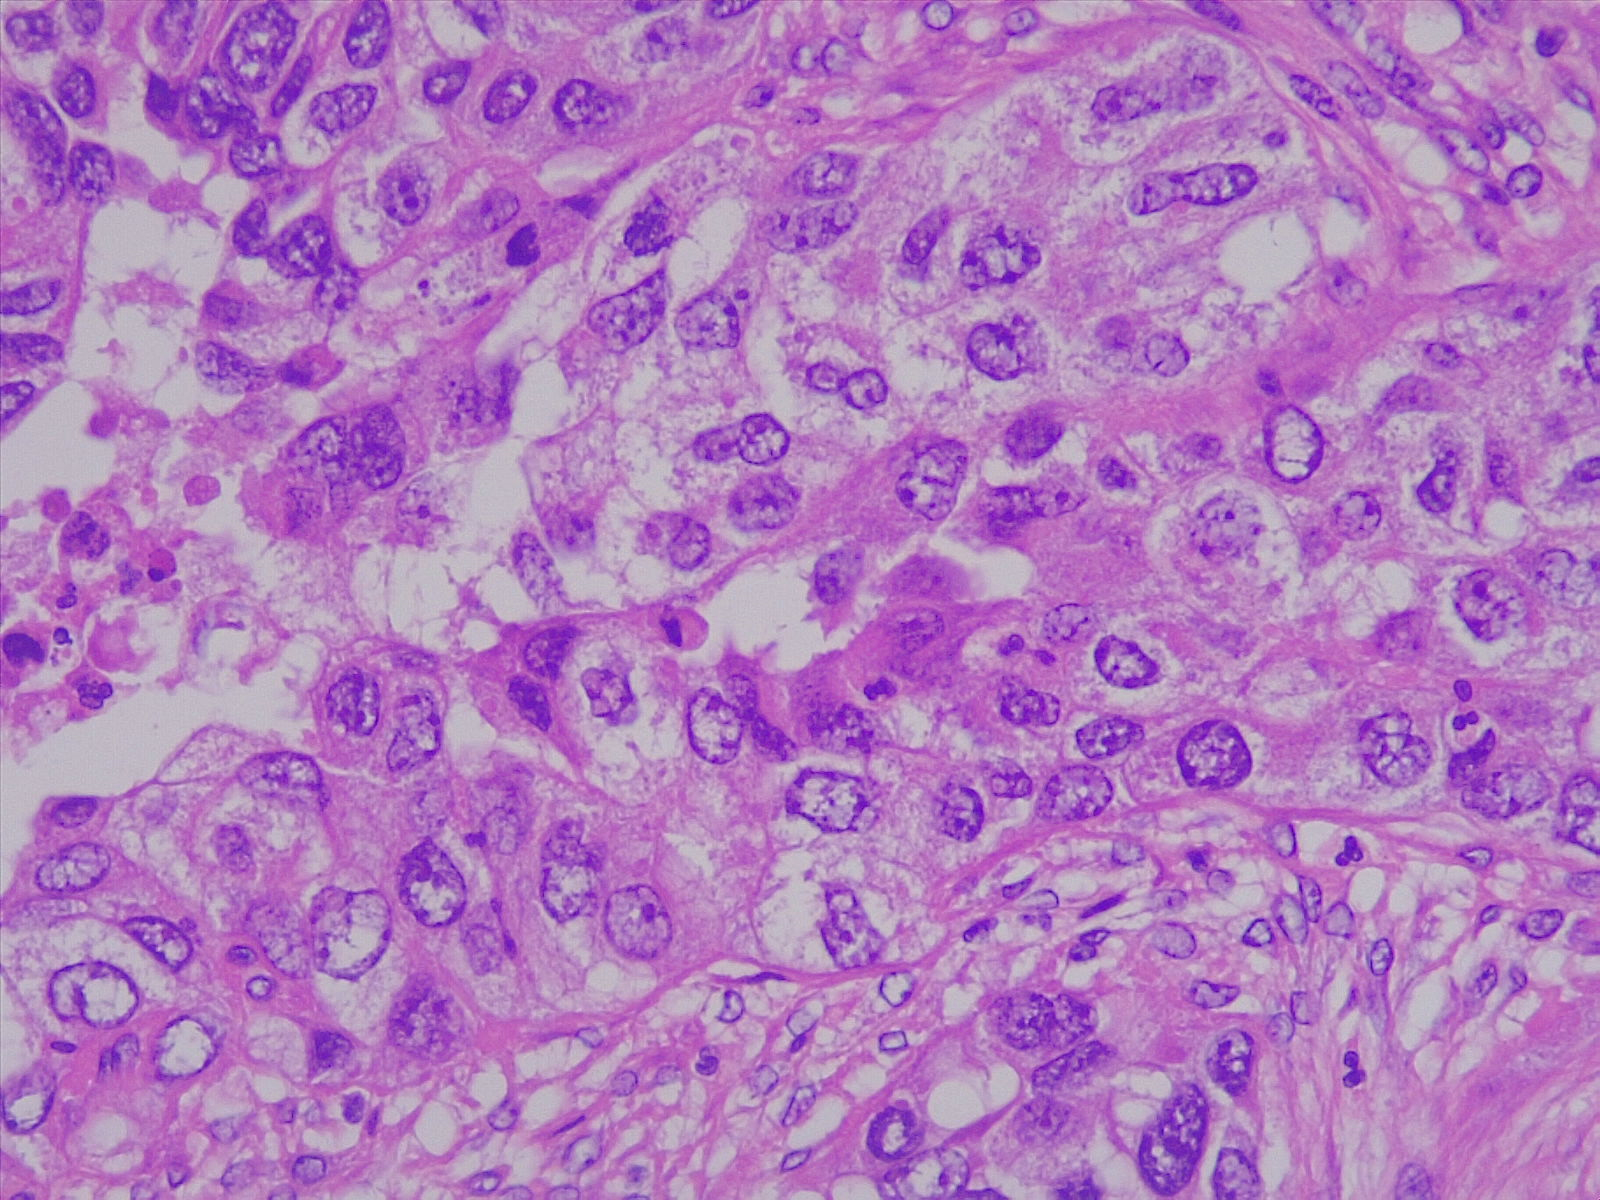
Label: lung squamous cell carcinoma, poorly differentiated